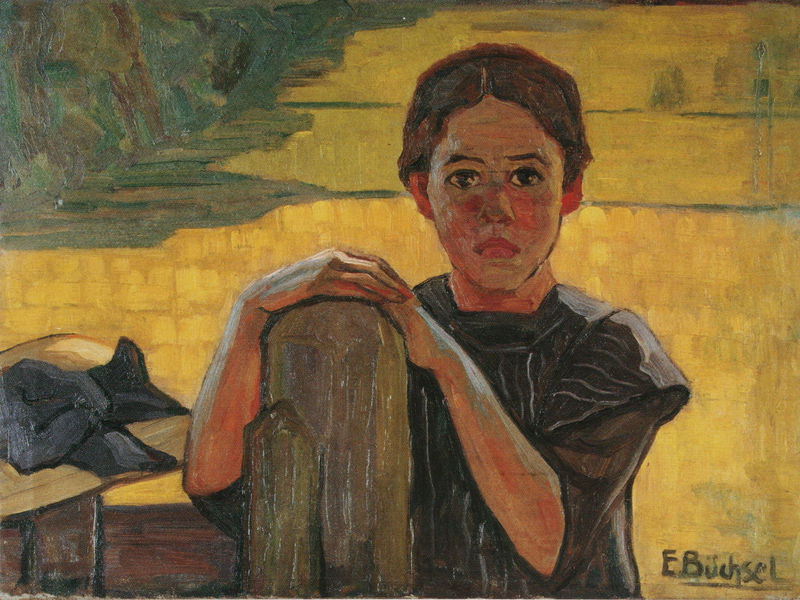
Titel: Mädchen am Weidenzaun
Künstler: Elisabeth Büchsel
Schlagwörter: hand, gelb, grün, impressionismus, landschaft, mädchen, ocker, braun, frau, holz, hut, kleid, schwarz, tisch, blick, gras, tuch, wiese, zaun, beige, expressionismus, schleife, jacke, hände, portrait, porträt, feld, gebüsch, kind, potrait, steg, geländer, junge, pfosten, pfahl, beutel, häbde, büchsel